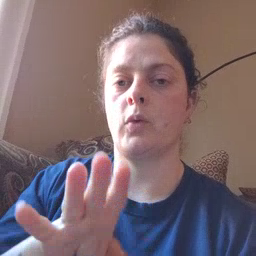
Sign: hate